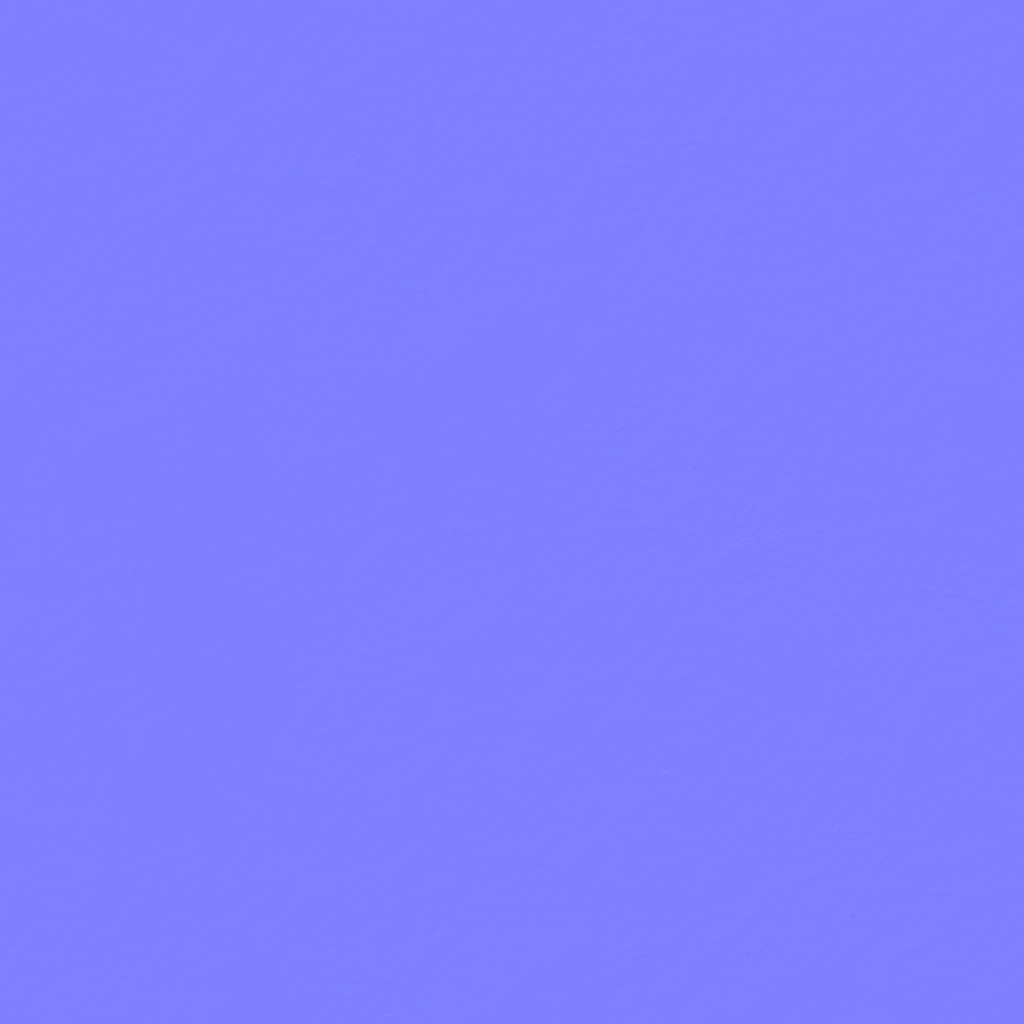
Texture map type: NormalDX